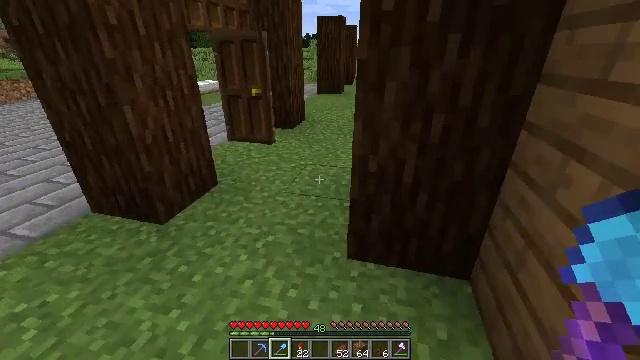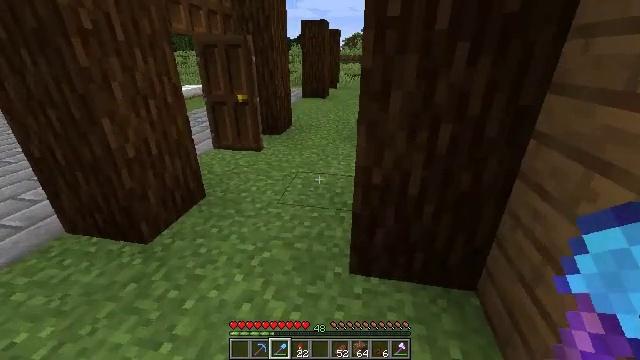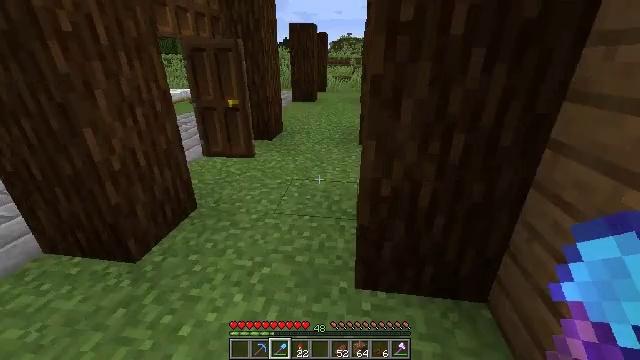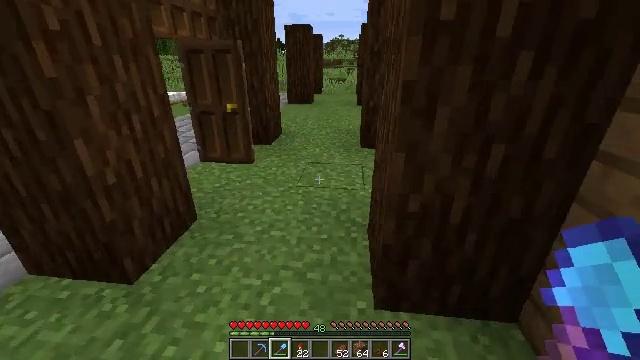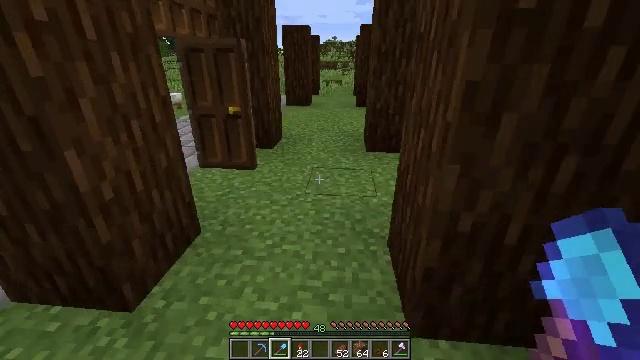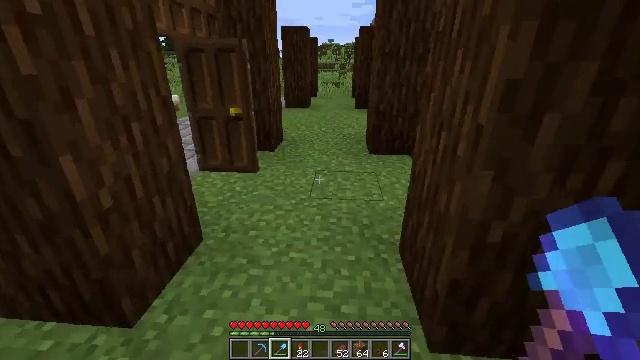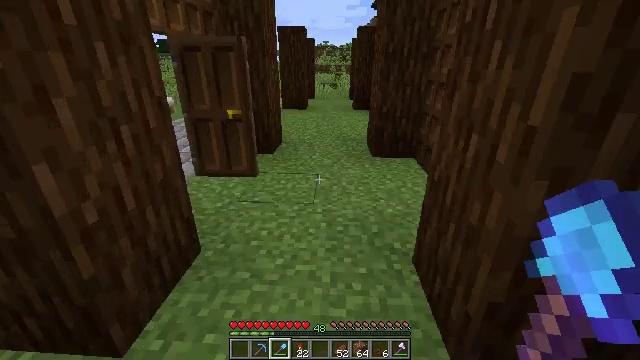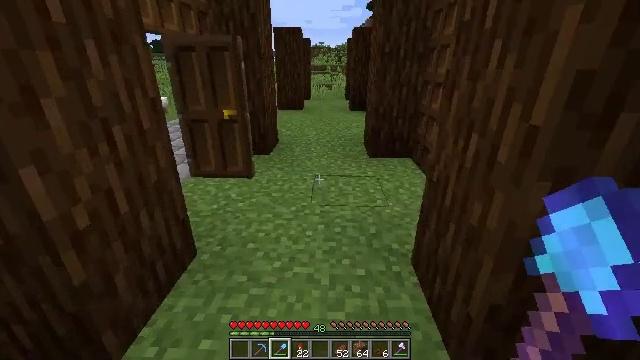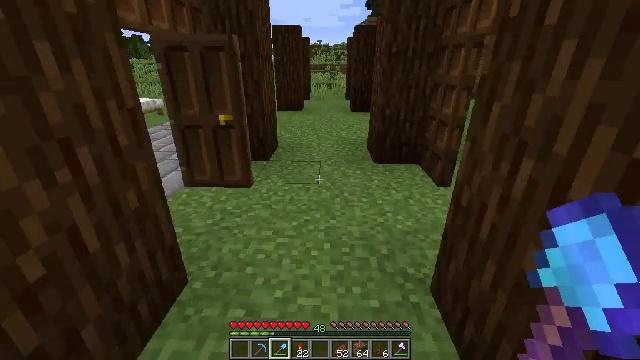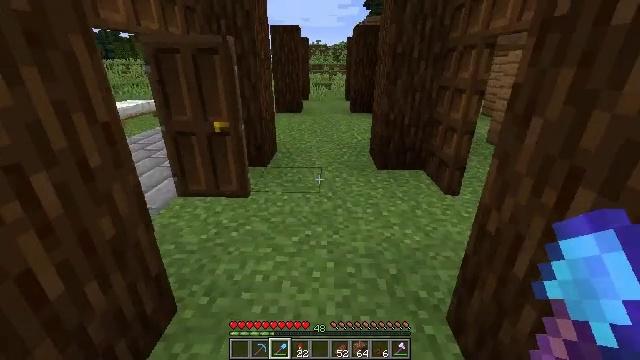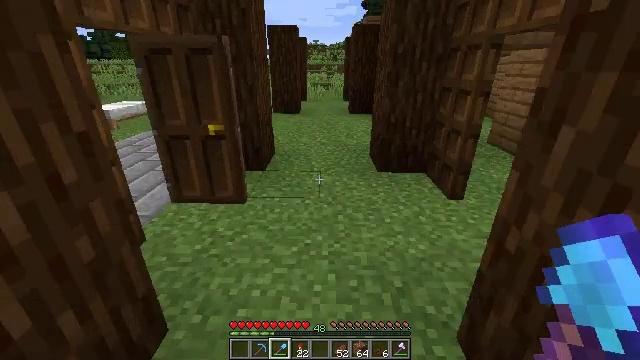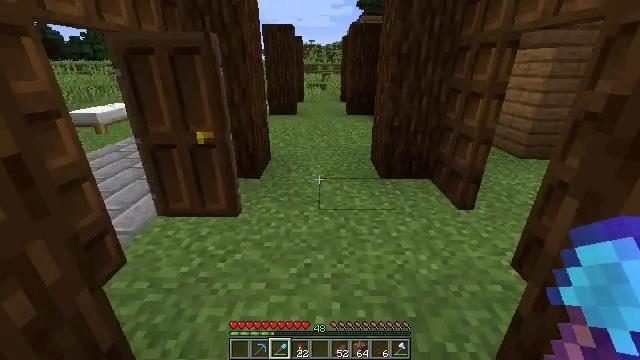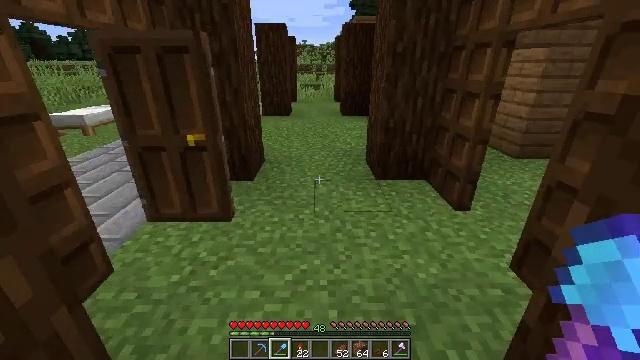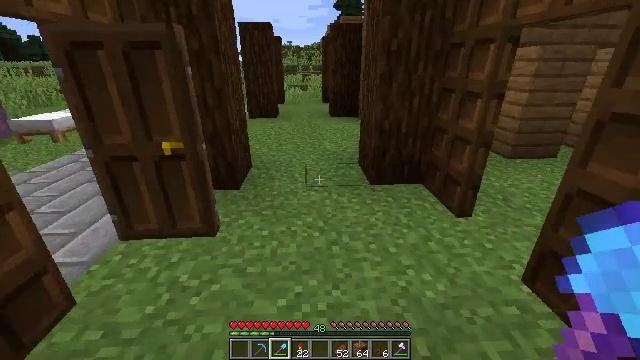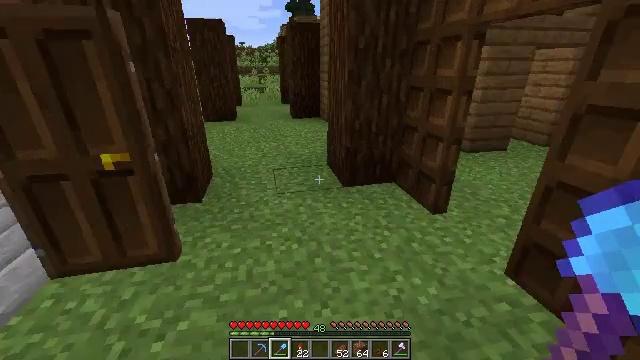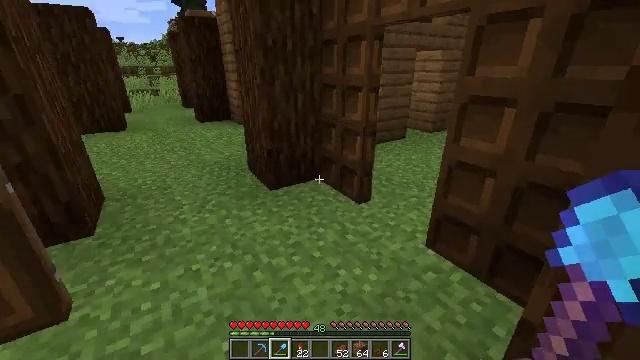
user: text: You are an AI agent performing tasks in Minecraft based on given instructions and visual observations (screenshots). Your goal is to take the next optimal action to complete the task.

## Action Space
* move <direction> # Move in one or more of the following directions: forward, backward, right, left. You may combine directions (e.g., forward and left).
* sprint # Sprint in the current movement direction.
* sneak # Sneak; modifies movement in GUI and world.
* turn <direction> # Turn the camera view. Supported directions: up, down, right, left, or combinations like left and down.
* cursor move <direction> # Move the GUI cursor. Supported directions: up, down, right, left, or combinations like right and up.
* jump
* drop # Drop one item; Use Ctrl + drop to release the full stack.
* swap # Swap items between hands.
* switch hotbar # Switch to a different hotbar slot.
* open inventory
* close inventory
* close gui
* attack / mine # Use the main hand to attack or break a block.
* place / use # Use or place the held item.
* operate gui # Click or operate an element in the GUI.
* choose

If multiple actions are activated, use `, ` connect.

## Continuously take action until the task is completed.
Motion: motion action
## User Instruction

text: Convert dark oak logs into dark oak planks.
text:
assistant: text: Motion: move forward and move left, turn right
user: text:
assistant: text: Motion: move forward and move left, turn right
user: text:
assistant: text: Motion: move forward and move left, turn right
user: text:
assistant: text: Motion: move forward and move left, turn right
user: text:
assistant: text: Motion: move forward and move left
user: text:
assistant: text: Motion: move forward, turn right
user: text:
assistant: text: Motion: move forward
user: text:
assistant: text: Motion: move forward
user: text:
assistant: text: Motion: move forward
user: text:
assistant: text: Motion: move forward
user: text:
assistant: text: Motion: move forward
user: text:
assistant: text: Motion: move forward, turn right
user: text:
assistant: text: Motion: move forward and move left, turn right
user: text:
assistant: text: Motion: move forward and move left, turn right
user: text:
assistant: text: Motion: move forward and move left, turn right
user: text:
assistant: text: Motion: move forward, turn right
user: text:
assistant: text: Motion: move forward, turn right
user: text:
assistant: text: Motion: move forward, turn right and up
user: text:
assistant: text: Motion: move forward, turn right
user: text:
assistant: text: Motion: move forward, turn right
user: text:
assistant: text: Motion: move forward, turn right
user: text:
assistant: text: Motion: move forward
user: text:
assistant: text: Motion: move forward and move left
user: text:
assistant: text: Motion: move forward and move left
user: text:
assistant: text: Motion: move forward and move left, turn right
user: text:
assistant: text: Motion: move forward and move left, turn right
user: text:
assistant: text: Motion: move forward and move left, turn right
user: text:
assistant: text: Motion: move forward, turn right
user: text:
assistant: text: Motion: move forward, turn right
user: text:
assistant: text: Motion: move forward, turn right